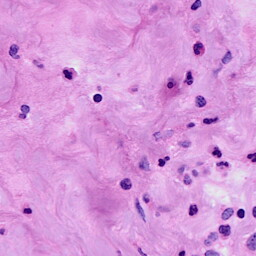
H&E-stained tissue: Breast